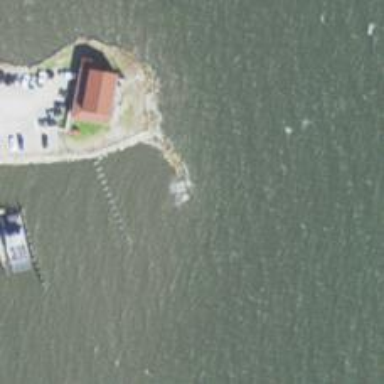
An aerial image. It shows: Breakwater structure.